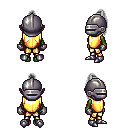
a pixel art fantasy rpg character, female body template, orc, green skin, gold chest armor, gold greaves, gray long topknot hairstyle, metal helm, metal gloves, metal boots, four views (front, back, left, right), 2x2 character sprite sheet, small pixel art, hard edges, no anti-aliasing